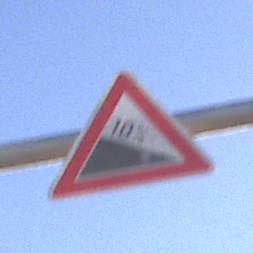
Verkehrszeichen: Gefaelle10
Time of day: SunriseSunset
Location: Outdoor (Nature)
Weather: Clear
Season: NotSpecified
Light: Natural